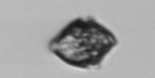
Label: Kryptoperidinium_triquetrum